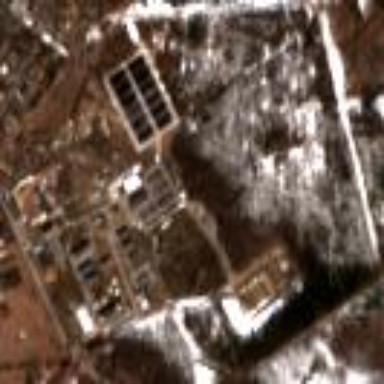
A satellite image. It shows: Military base surrounded by fence.